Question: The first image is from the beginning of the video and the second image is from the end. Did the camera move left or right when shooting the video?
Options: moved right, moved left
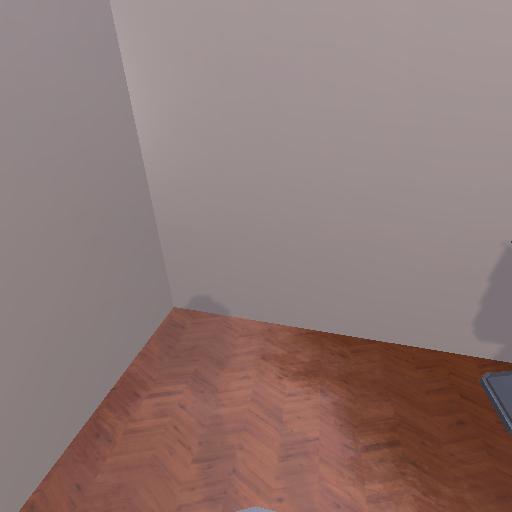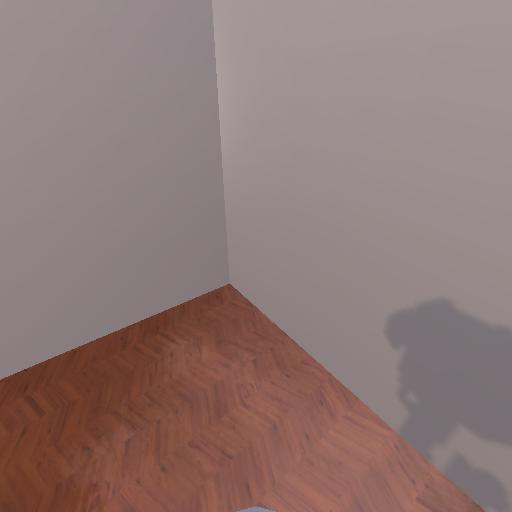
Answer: moved right